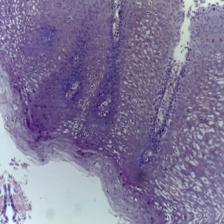
Diagnosis: OSCC